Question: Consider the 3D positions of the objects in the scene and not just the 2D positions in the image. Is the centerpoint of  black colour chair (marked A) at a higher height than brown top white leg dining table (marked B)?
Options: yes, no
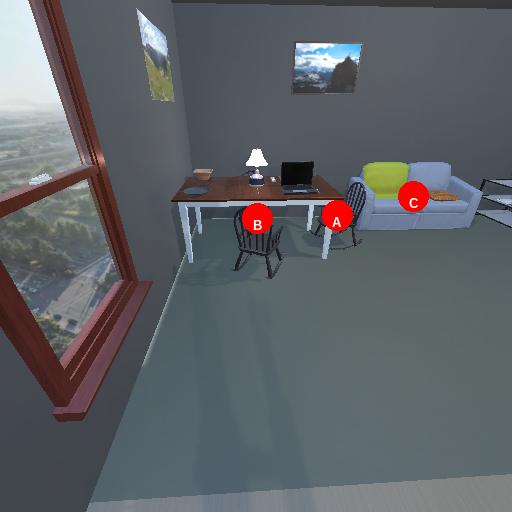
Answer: yes